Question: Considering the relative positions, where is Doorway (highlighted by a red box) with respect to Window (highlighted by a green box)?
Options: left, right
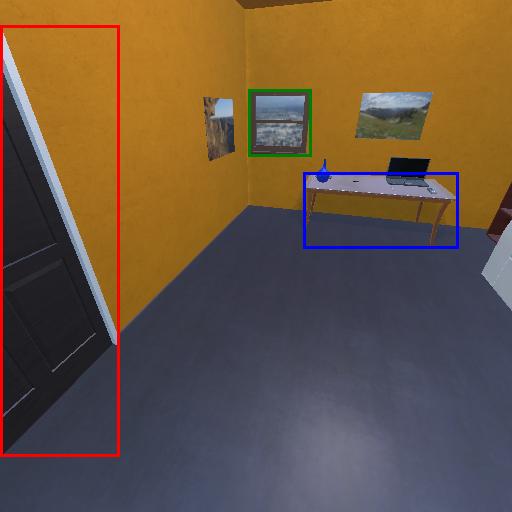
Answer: left